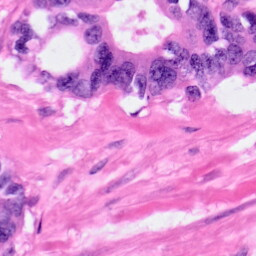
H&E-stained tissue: Pancreatic